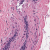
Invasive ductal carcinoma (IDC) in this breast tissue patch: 0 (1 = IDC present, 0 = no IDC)